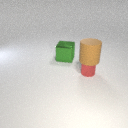
large brown rubber cylinder above small red metal cylinder